Question: I'm trying to load data dynamically into Highcharts but I'm having problems. I tried to do this in a lot of ways and the data seems to be loaded to the JS but the graph is not plotted.
Currently this is my code in jQuery's 'document ready' function:
'''
options = {
chart: {
renderTo: 'container',
zoomType: 'x',
animation: true,
},
title: {
text: null
},
subtitle: {
text: null
},
xAxis: {
type: 'datetime',
title: {
text: null
},
},
yAxis: {
title: {
text: 'Size',
},
},
legend: {
enabled: false
},
series: [{
data: []
}]
}
$.ajax({
type: "GET",
url: "works/load_data.php",
data: "id=3&mdate=2012-02&mxdate=2012-03",
success: function (items) {
var obj = eval(items).load;
var series = { data: [] };
$.each(obj, function (itemNo, item) {
series.data.push(item);
});
options.series.push(series);
},
cache: false,
});
var chart = new Highcharts.Chart(options);
'''
Nothing happens on the graph. But if I log to console the chart options I get this:

My PHP is echoing the data like this:
'data = {load:[ {x: Date.UTC(2012,2,1,7,15), y: 0.012},{x: Date.UTC(2012,2,1,7,30), y: 0.068} ... ]}'
Seem to be OK, to me at least. But it's not working :( Can someone tell me what I'm doing wrong?? Thanks.
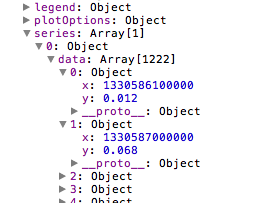
Answer: AJAX is asynchronous, meaning the call happens after you render the chart. Trying sticking the chart creation after your success event, like so:
'''
$.ajax({
type: "GET",
url: "works/load_data.php",
data: "id=3&mdate=2012-02&mxdate=2012-03",
success: function (items) {
var obj = eval(items).load;
var series = { data: [] };
$.each(obj, function (itemNo, item) {
series.data.push(item);
});
options.series.push(series);
var chart = new Highcharts.Chart(options);
},
cache: false,
});
'''